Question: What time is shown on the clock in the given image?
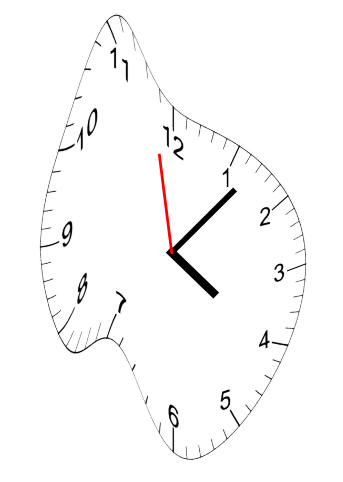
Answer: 04:06:58